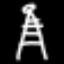
Label: The Eiffel Tower